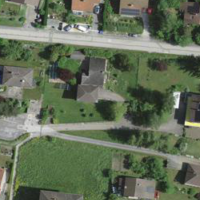
EUNIS habitat code: 55
Species observed at this site:
Cirsium vulgare